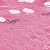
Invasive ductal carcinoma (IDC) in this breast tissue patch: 0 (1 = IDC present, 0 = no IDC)